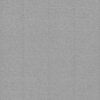
Label: dusty